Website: walmart
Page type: account-selection
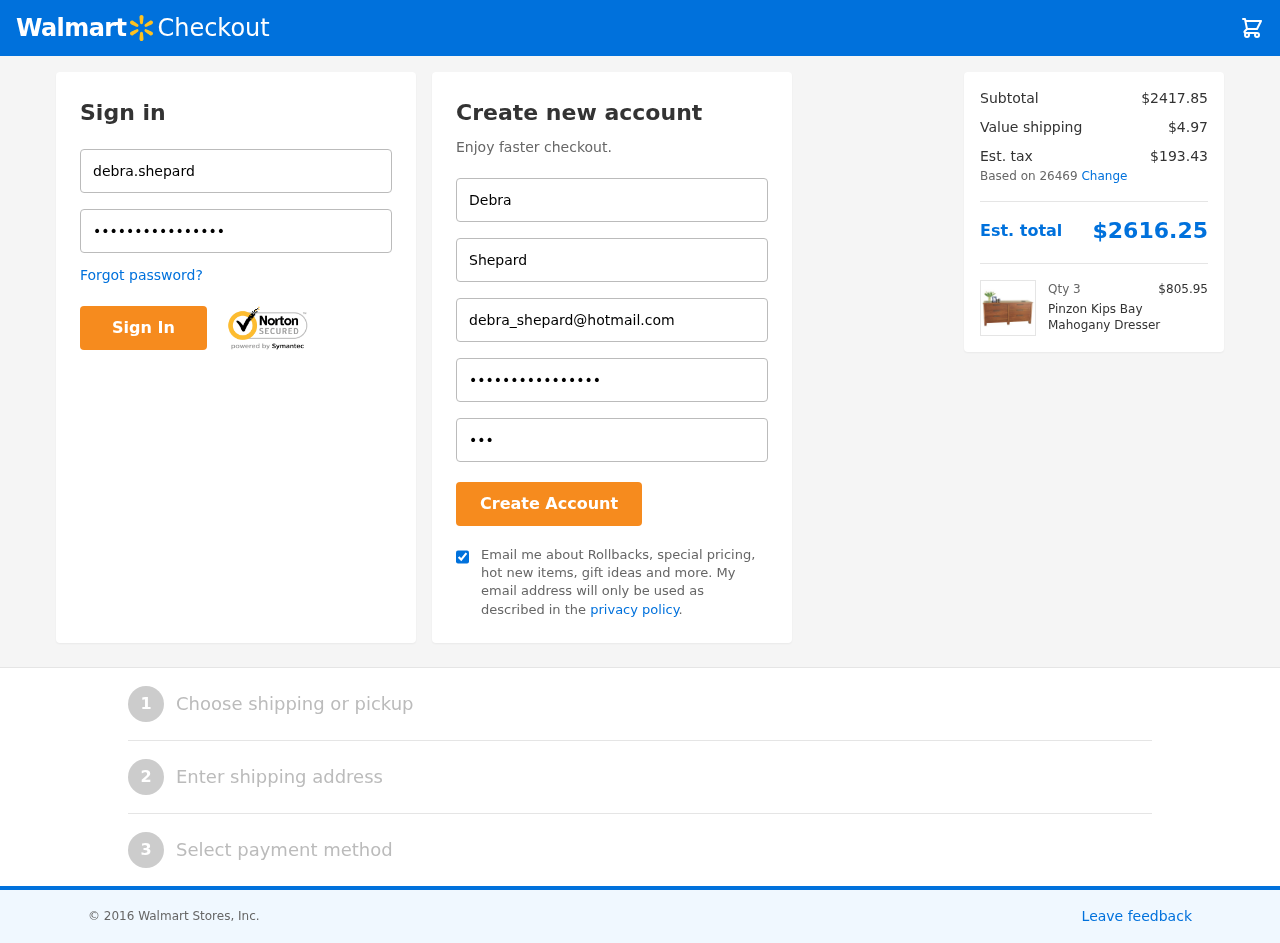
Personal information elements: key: PII_EMAIL
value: debra_shepard@hotmail.com
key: PII_FIRSTNAME
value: Debra
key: PII_LASTNAME
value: Shepard
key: PII_LOGIN_USERNAME
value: debra.shepard
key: PII_POSTCODE
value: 26469
Product elements: key: PRODUCT1_NAME
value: Pinzon Kips Bay Mahogany Dresser
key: PRODUCT1_PRICE
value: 805.95
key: PRODUCT1_QUANTITY
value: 3
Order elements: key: ORDER_SUBTOTAL
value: $2417.85
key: ORDER_SHIPPING_COST
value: $4.97
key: ORDER_TAX
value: $193.43
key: ORDER_TOTAL
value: $2616.25